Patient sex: M
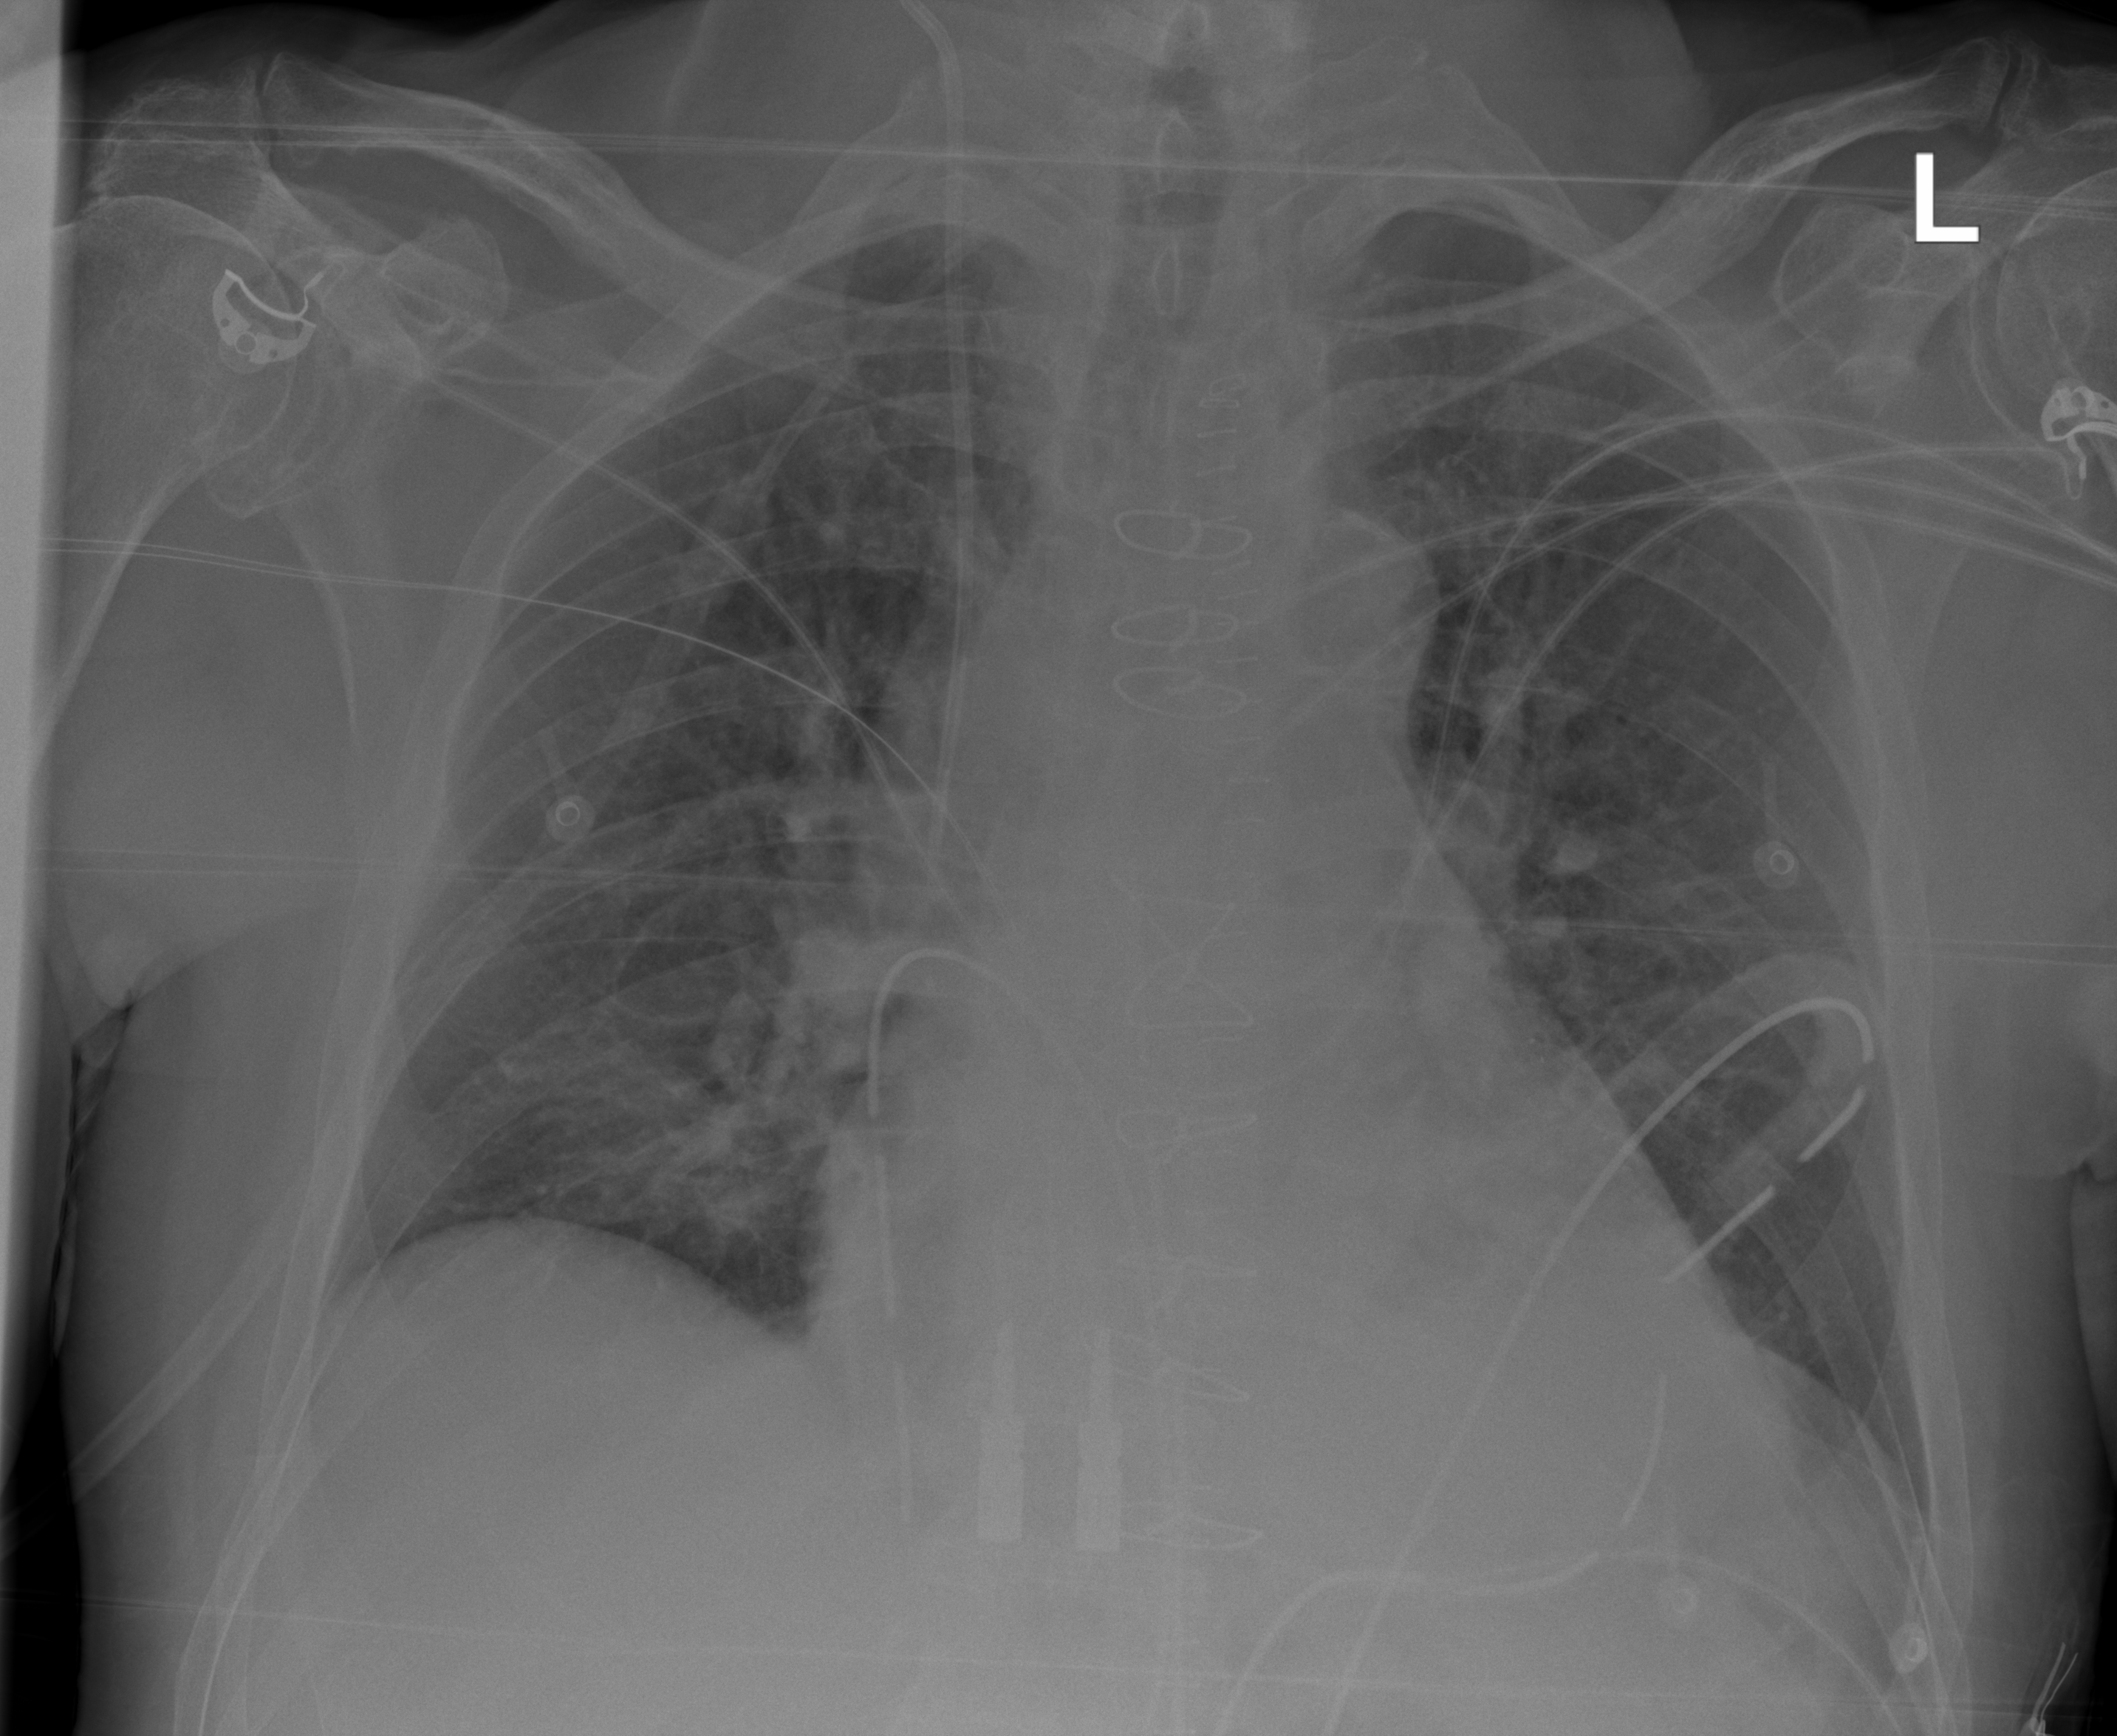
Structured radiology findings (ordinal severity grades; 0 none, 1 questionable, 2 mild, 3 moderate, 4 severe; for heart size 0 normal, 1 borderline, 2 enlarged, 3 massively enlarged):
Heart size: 1
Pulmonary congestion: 2
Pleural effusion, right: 0
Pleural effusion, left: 0
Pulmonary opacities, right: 2
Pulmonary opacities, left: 0
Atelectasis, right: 2
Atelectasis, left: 0